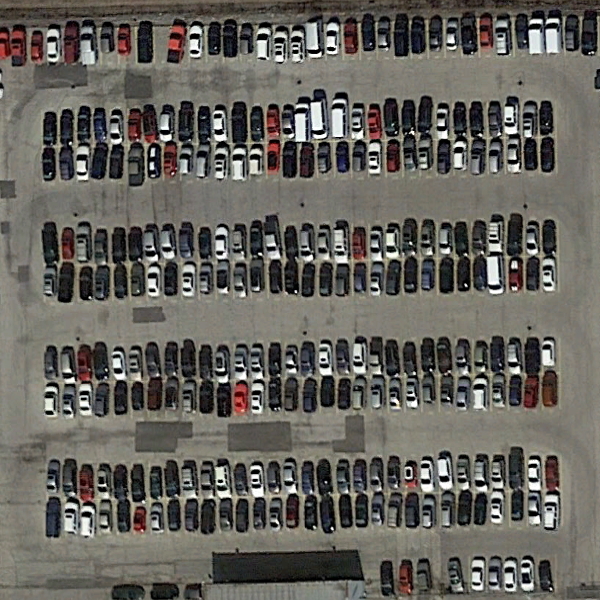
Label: Parking